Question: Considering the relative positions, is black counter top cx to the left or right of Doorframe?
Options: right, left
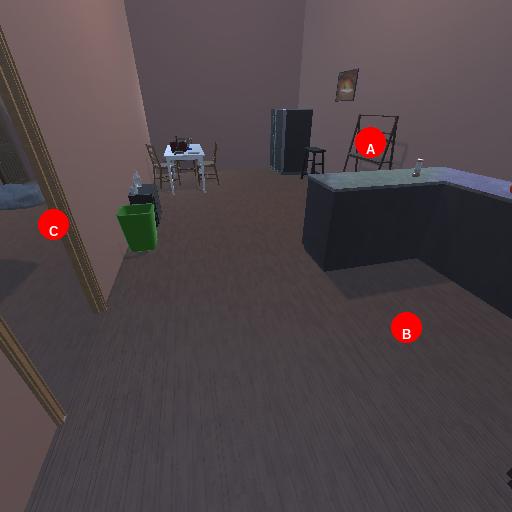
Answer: right